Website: walmart
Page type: address-validator
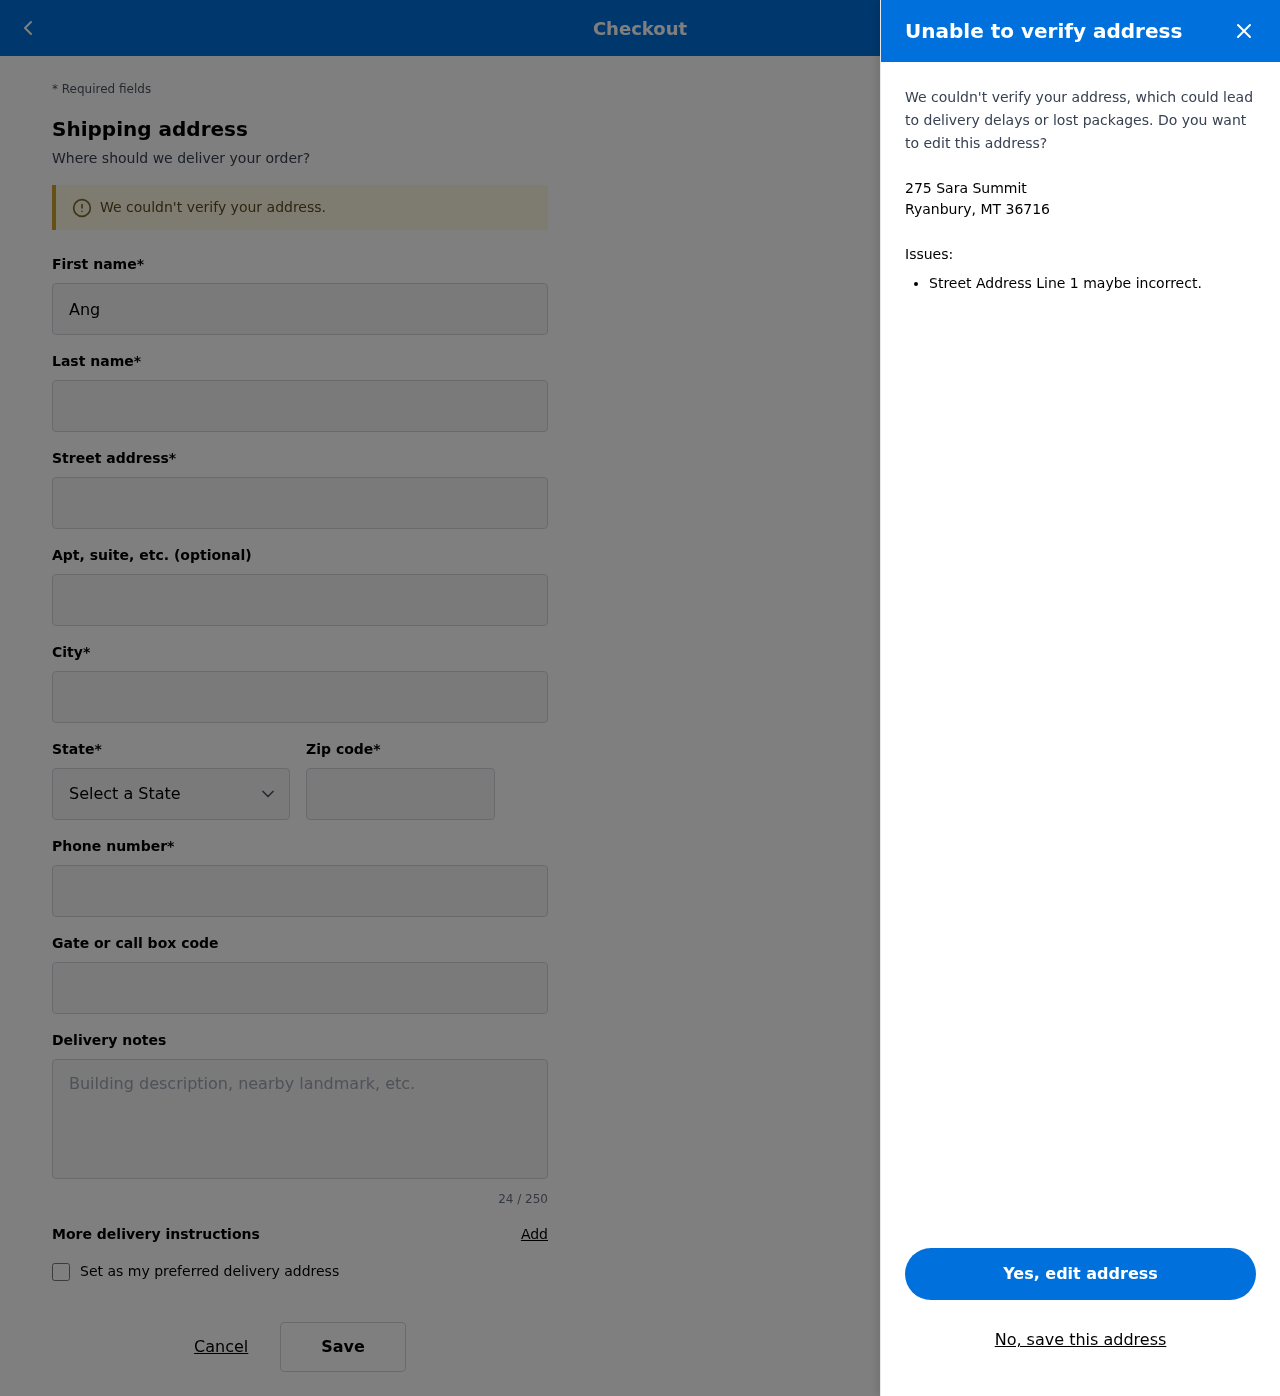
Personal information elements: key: PII_CITY_STATE_ZIP
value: Ryanbury, MT 36716
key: PII_DELIVERY_INSTRUCTIONS
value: Place behind screen door
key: PII_STATE_ABBR
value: MT
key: PII_STREET
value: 275 Sara Summit
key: PII_FIRSTNAME
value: Angela
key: PII_LASTNAME
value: Ayers
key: PII_STREET2
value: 4320 Campbell Trace Apt. 081
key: PII_CITY
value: Ryanbury
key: PII_POSTCODE
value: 36716
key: PII_PHONE
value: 9796964318
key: PII_SECURITY_CODE
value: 58FG